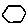
Label: hexagon